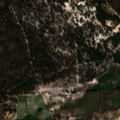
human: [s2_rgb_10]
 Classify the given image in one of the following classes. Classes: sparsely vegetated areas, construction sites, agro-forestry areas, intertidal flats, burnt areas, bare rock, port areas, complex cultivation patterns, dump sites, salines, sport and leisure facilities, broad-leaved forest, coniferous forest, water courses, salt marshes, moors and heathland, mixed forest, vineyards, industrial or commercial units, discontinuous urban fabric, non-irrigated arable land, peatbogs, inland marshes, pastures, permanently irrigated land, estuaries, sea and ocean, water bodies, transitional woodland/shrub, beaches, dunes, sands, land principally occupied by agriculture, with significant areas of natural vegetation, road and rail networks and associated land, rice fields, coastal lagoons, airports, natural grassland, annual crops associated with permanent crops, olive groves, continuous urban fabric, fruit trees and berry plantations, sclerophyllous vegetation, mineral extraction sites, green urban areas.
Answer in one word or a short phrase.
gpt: permanently irrigated land, complex cultivation patterns, coniferous forest, mixed forest